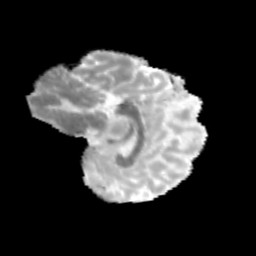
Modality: MD
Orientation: sagittal
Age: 12
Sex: female
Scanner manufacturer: siemens
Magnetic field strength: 3 T
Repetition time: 3.8 s
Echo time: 0.07 s